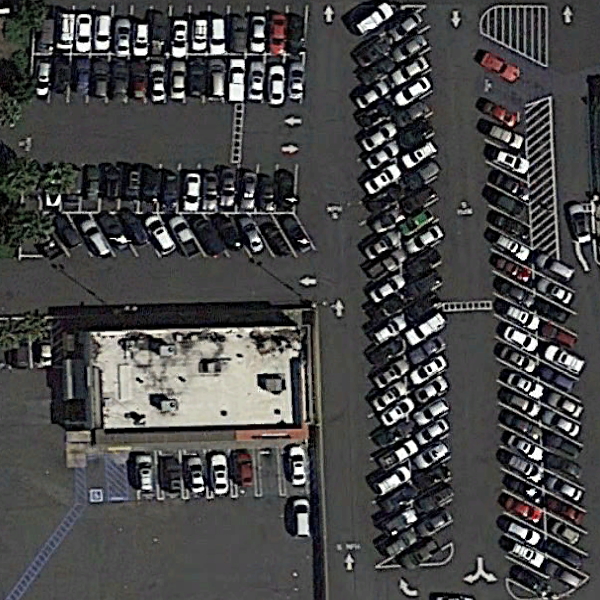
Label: Parking